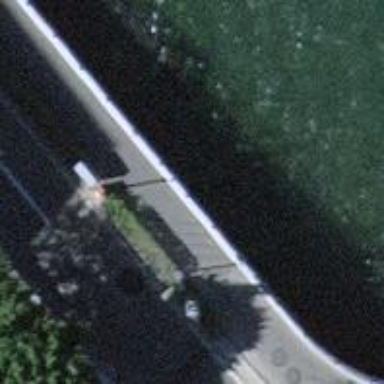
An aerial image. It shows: Cycle barrier.